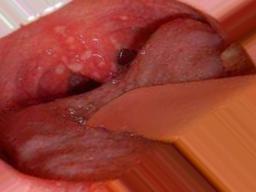
Condition: Mouth Ulcer